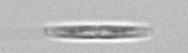
Label: pennate